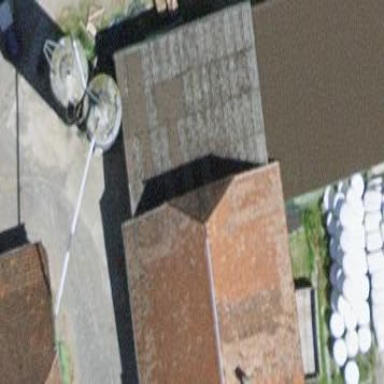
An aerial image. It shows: Rural barn.